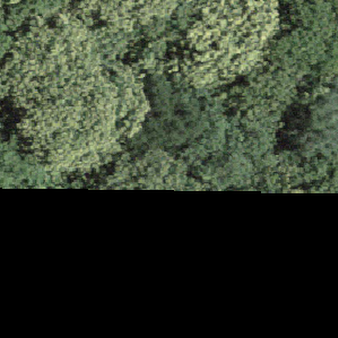
Label: other